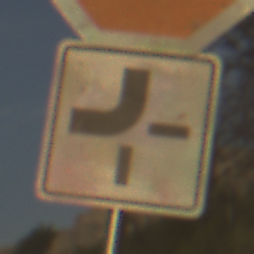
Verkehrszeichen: VerlaufVorfahrtsstrasse2
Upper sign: Stop
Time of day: SunriseSunset
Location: Outdoor (Nature)
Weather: PartlyCloudy
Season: NotSpecified
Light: Natural